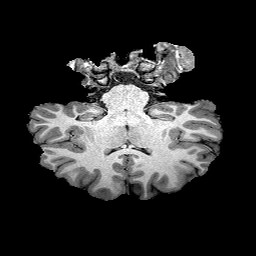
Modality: T1w
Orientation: sagittal
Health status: healthy